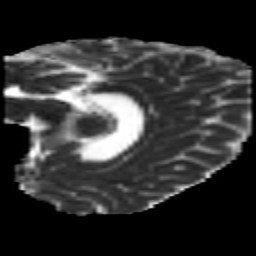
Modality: MD
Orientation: sagittal
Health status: healthy
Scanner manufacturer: philips
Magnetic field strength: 3 T
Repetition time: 6.964 s
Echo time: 0.092 s